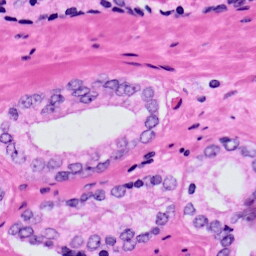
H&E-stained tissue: Prostate